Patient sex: M
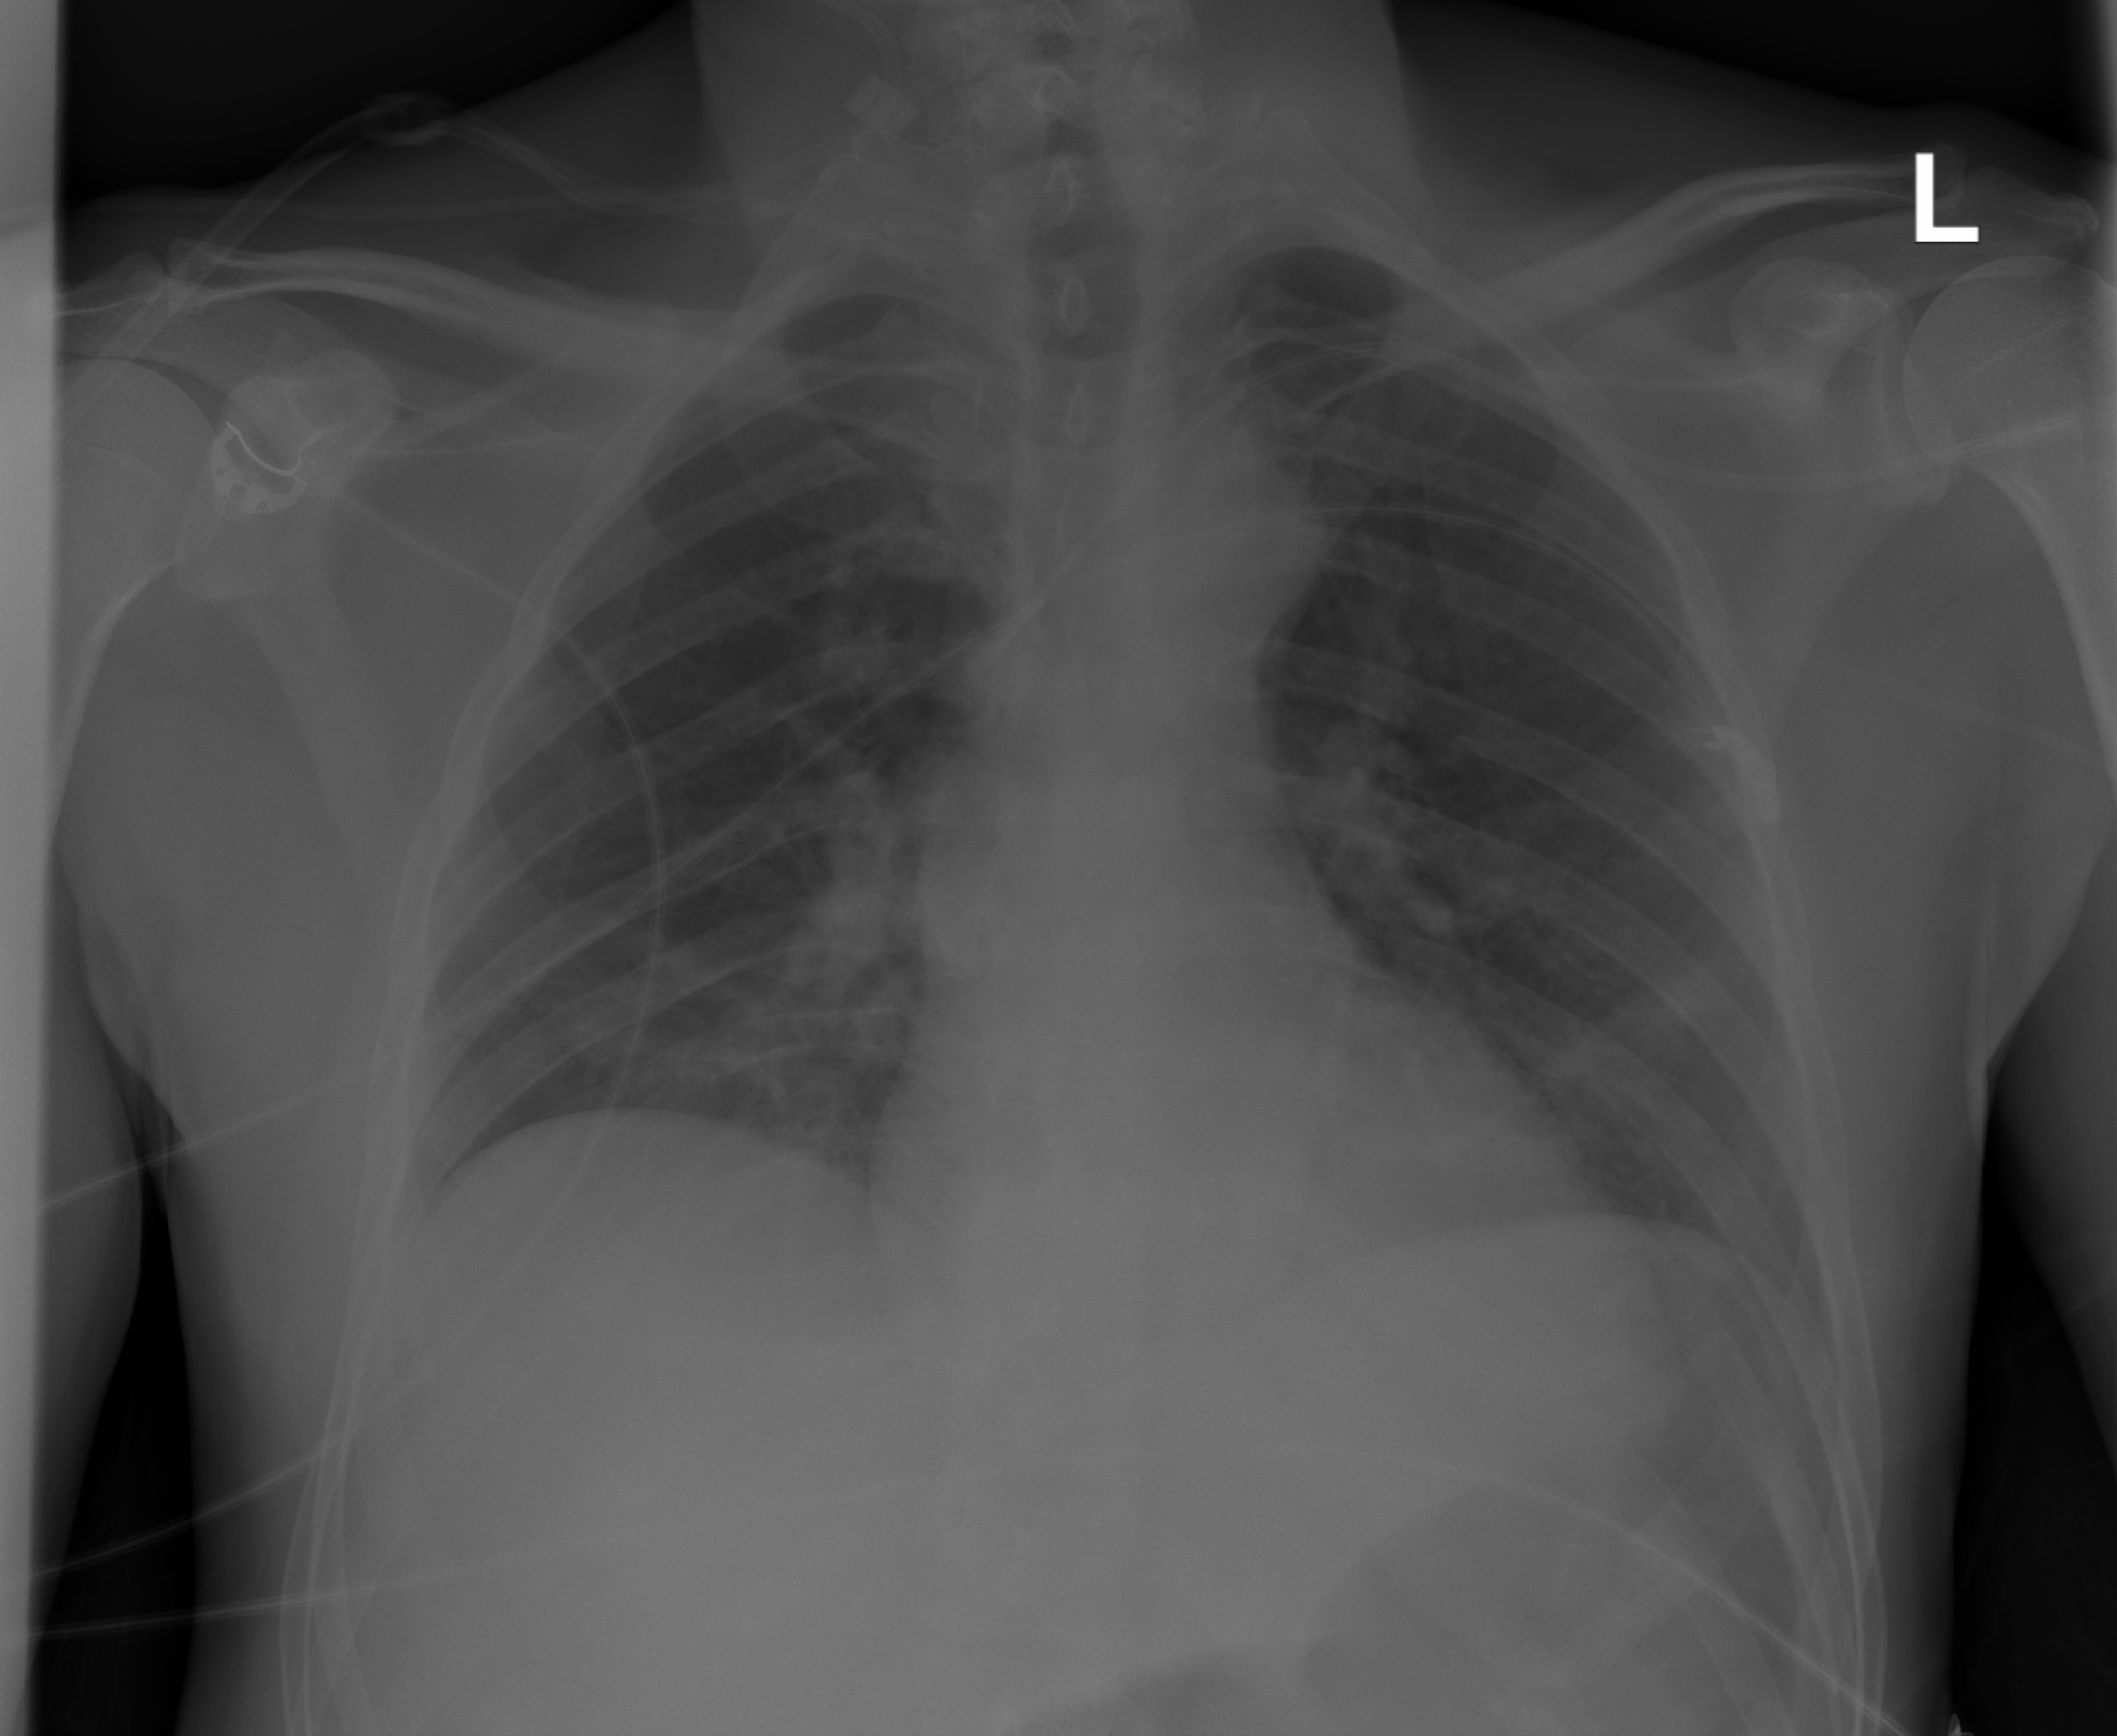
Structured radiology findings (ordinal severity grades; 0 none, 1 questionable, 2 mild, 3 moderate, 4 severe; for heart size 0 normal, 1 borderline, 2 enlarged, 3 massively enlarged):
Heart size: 0
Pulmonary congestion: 2
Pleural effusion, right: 0
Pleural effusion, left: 0
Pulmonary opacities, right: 2
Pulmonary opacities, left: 0
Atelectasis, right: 2
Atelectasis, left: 2